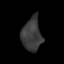
Tissue: lung
Cell type: Epithelial cells
Senescence score: 0.1804
Nuclear area (px): 632
Mean DAPI intensity: 58.755